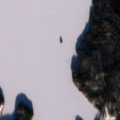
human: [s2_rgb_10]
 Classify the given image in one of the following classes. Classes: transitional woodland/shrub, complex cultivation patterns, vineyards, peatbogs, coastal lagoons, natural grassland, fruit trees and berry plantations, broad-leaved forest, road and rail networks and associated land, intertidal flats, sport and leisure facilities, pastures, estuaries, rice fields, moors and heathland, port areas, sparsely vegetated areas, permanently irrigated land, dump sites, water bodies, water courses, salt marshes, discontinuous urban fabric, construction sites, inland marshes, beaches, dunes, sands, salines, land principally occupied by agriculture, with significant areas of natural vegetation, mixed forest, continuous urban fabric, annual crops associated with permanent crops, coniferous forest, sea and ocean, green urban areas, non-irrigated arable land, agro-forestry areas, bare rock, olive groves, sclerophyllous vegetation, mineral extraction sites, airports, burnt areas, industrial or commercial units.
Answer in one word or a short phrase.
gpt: coniferous forest, mixed forest, transitional woodland/shrub, water bodies